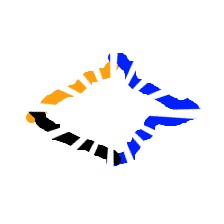
Shape: rhombus